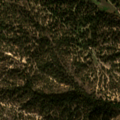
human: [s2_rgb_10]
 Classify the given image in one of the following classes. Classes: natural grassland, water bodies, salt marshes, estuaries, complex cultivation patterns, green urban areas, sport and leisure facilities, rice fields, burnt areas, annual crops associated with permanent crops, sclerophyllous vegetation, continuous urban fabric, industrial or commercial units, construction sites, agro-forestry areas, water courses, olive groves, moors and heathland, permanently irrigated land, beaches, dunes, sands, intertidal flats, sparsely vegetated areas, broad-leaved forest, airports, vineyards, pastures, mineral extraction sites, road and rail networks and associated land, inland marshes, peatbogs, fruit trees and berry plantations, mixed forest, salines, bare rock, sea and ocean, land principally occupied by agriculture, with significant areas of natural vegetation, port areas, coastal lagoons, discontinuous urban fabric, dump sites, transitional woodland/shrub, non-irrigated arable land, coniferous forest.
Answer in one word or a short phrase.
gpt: agro-forestry areas, mixed forest